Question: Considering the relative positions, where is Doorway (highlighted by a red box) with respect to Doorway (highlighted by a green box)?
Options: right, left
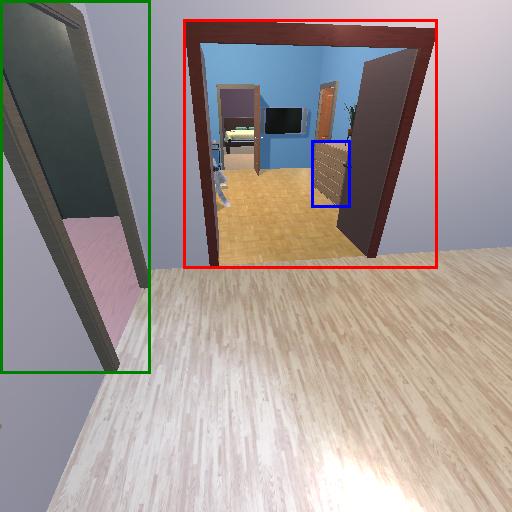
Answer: right